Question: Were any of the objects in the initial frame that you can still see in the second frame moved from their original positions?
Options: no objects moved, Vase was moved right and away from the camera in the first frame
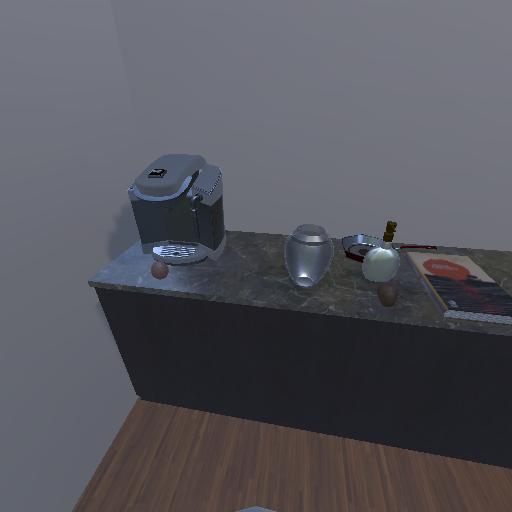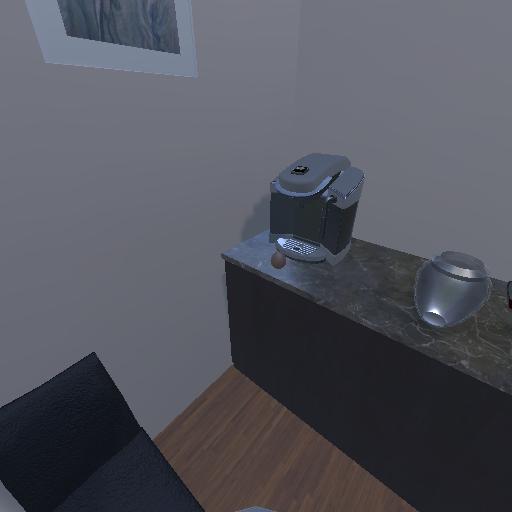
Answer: no objects moved